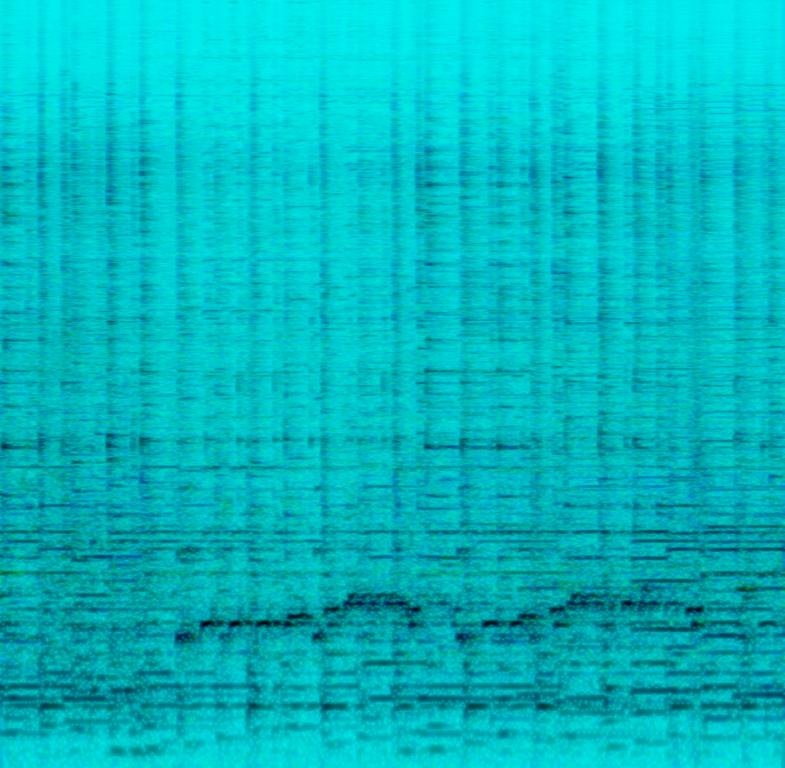
The song is an instrumental. The tempo is medium fast with three accordions playing in harmony and virtuoso style , guitar strumming and other percussion instruments. The song is highly improvisational and has a bad audio quality with ambient room noises.